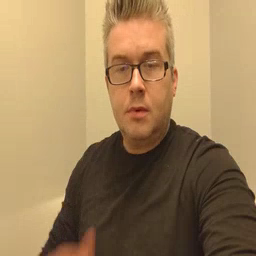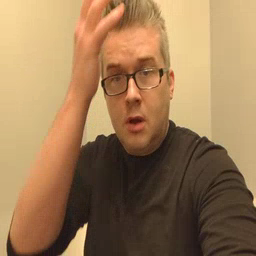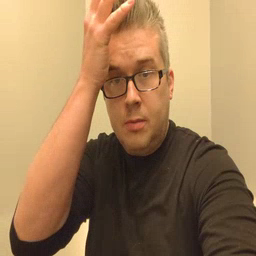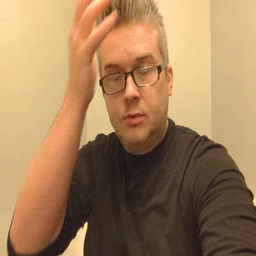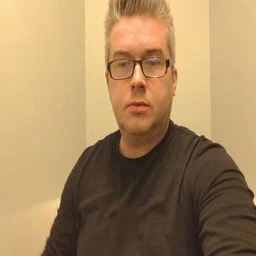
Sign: garbage